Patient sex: M
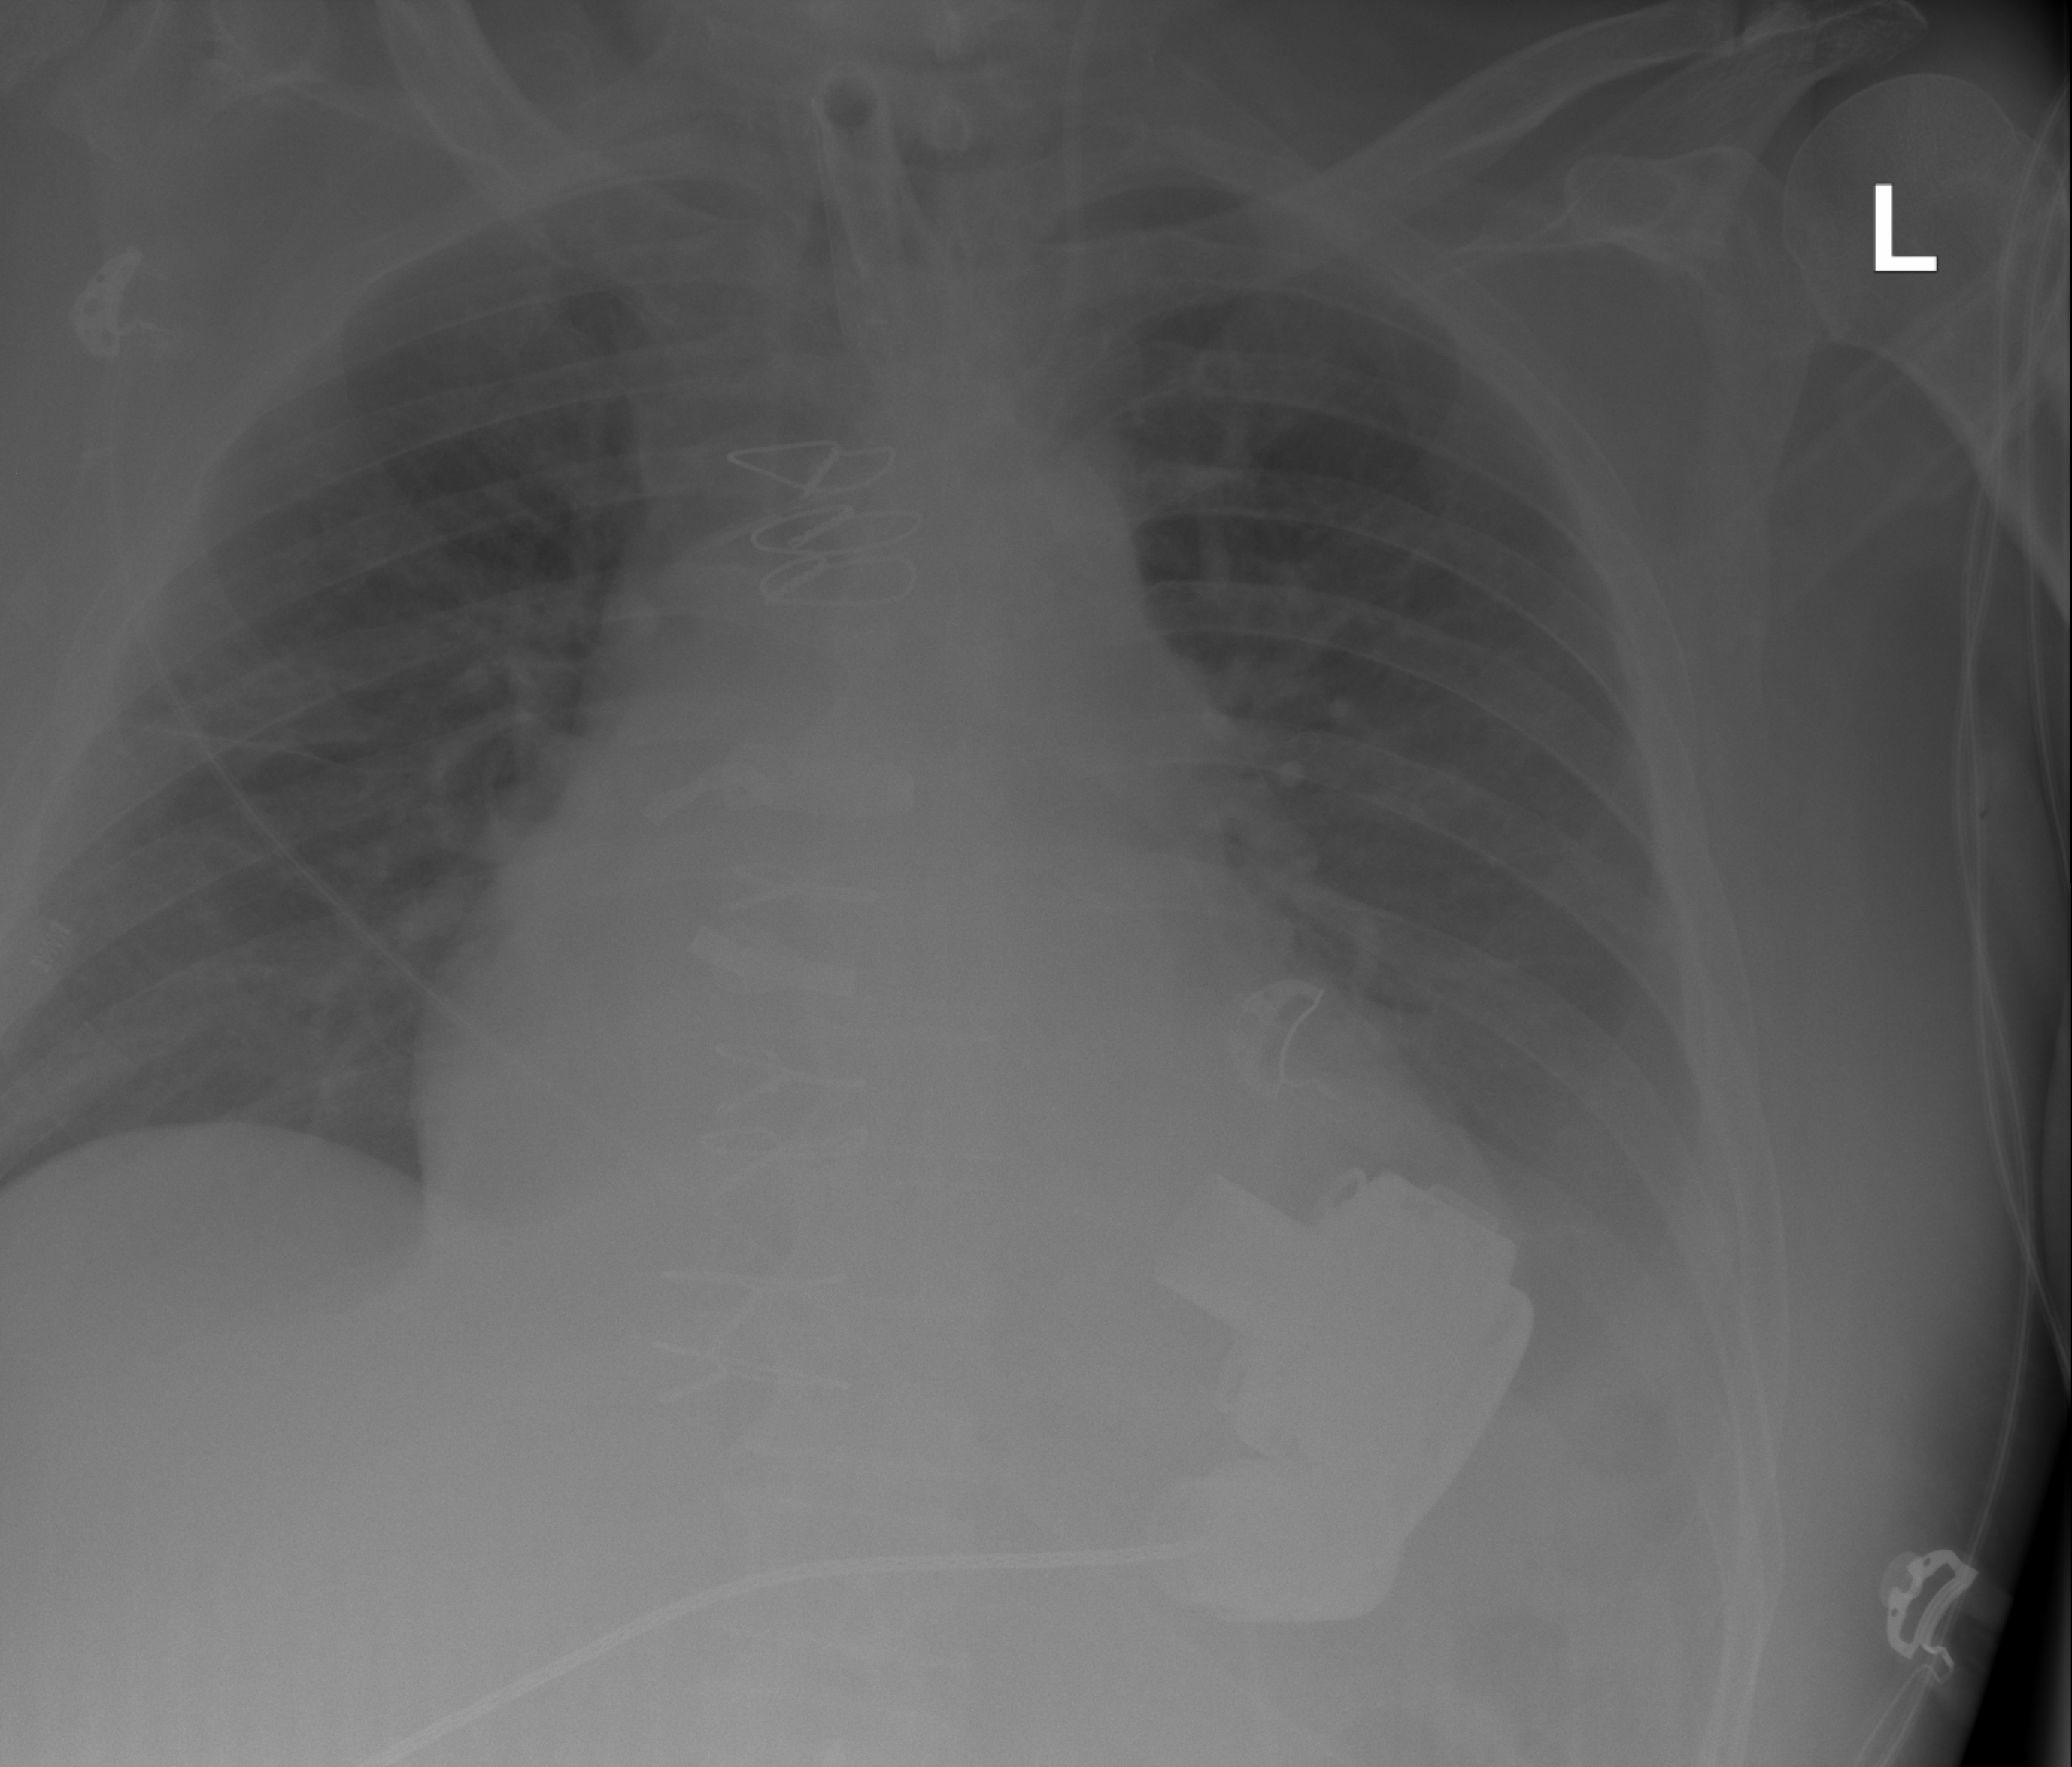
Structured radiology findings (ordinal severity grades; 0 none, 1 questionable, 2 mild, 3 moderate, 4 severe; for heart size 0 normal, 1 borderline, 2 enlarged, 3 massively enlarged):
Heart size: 3
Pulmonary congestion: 1
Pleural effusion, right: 0
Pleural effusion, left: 2
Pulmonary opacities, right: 0
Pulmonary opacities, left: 0
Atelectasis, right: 0
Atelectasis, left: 2